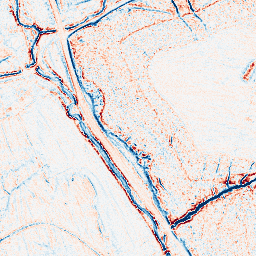
Category: edge_preserving
Decomposition family: anisotropic_diffusion
Decomposition parameters: iterations: 10
kappa: 100
gamma: 0.1
Upsampling method: bicubic
Upsampling parameters: scale: 4
Upsampling scale: 4